Question: I want to try out Java Semaphores, so I thought about this problem:
There's a train station and two railways are crossing, one to the east and another one to the south. So of course we should get sensors at the end of the cross for each rail which tell us when a train has crossed and the southern or eastern railway can allow its trains to start.
So far, I think sensors would be 'Semaphores', Trains classes would be 'Threads' and I could have any sort of railway classes where I throw the trains to run.

I'm a newbie with Java Semaphores, any suggestion would be appreciated
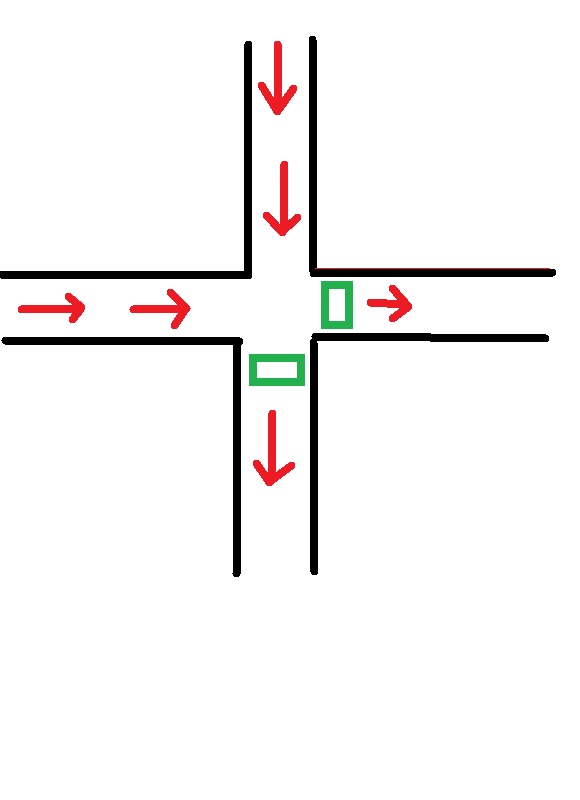
Answer: You should only block the to the protected area. Put the semaphores there.
Actually, you should use one semaphore, with 1 permit, because you have 1 protectable resource. The trains ('Thread's) will acquire it before they enter, and release after they left the station.